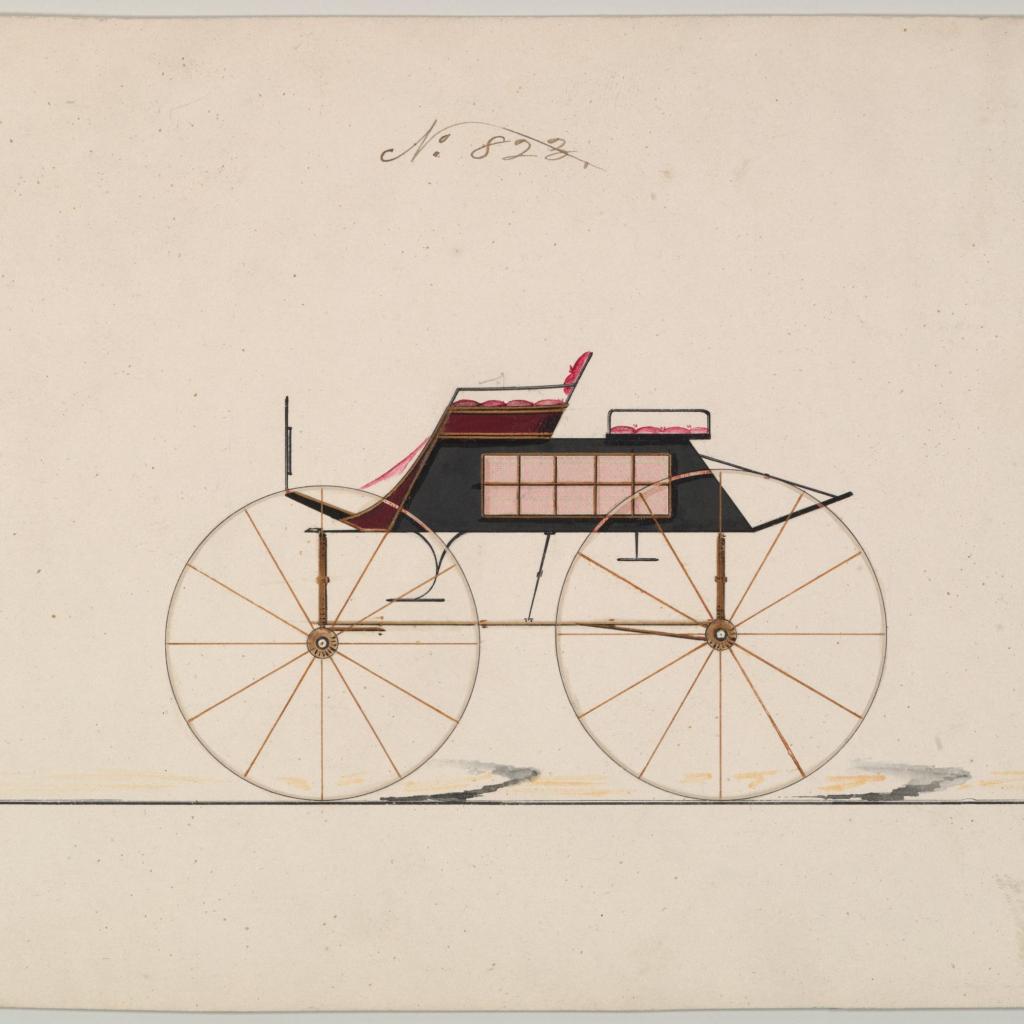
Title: Design for Wagon, no. 823
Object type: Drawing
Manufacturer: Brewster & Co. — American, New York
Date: ca. 1860
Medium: Pen and black ink, watercolor and gouache with gum arabic
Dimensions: sheet: 6 1/16 x 9 in. (15.4 x 22.9 cm)
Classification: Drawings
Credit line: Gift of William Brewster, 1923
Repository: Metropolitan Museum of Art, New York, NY